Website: home-depot
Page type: review-order
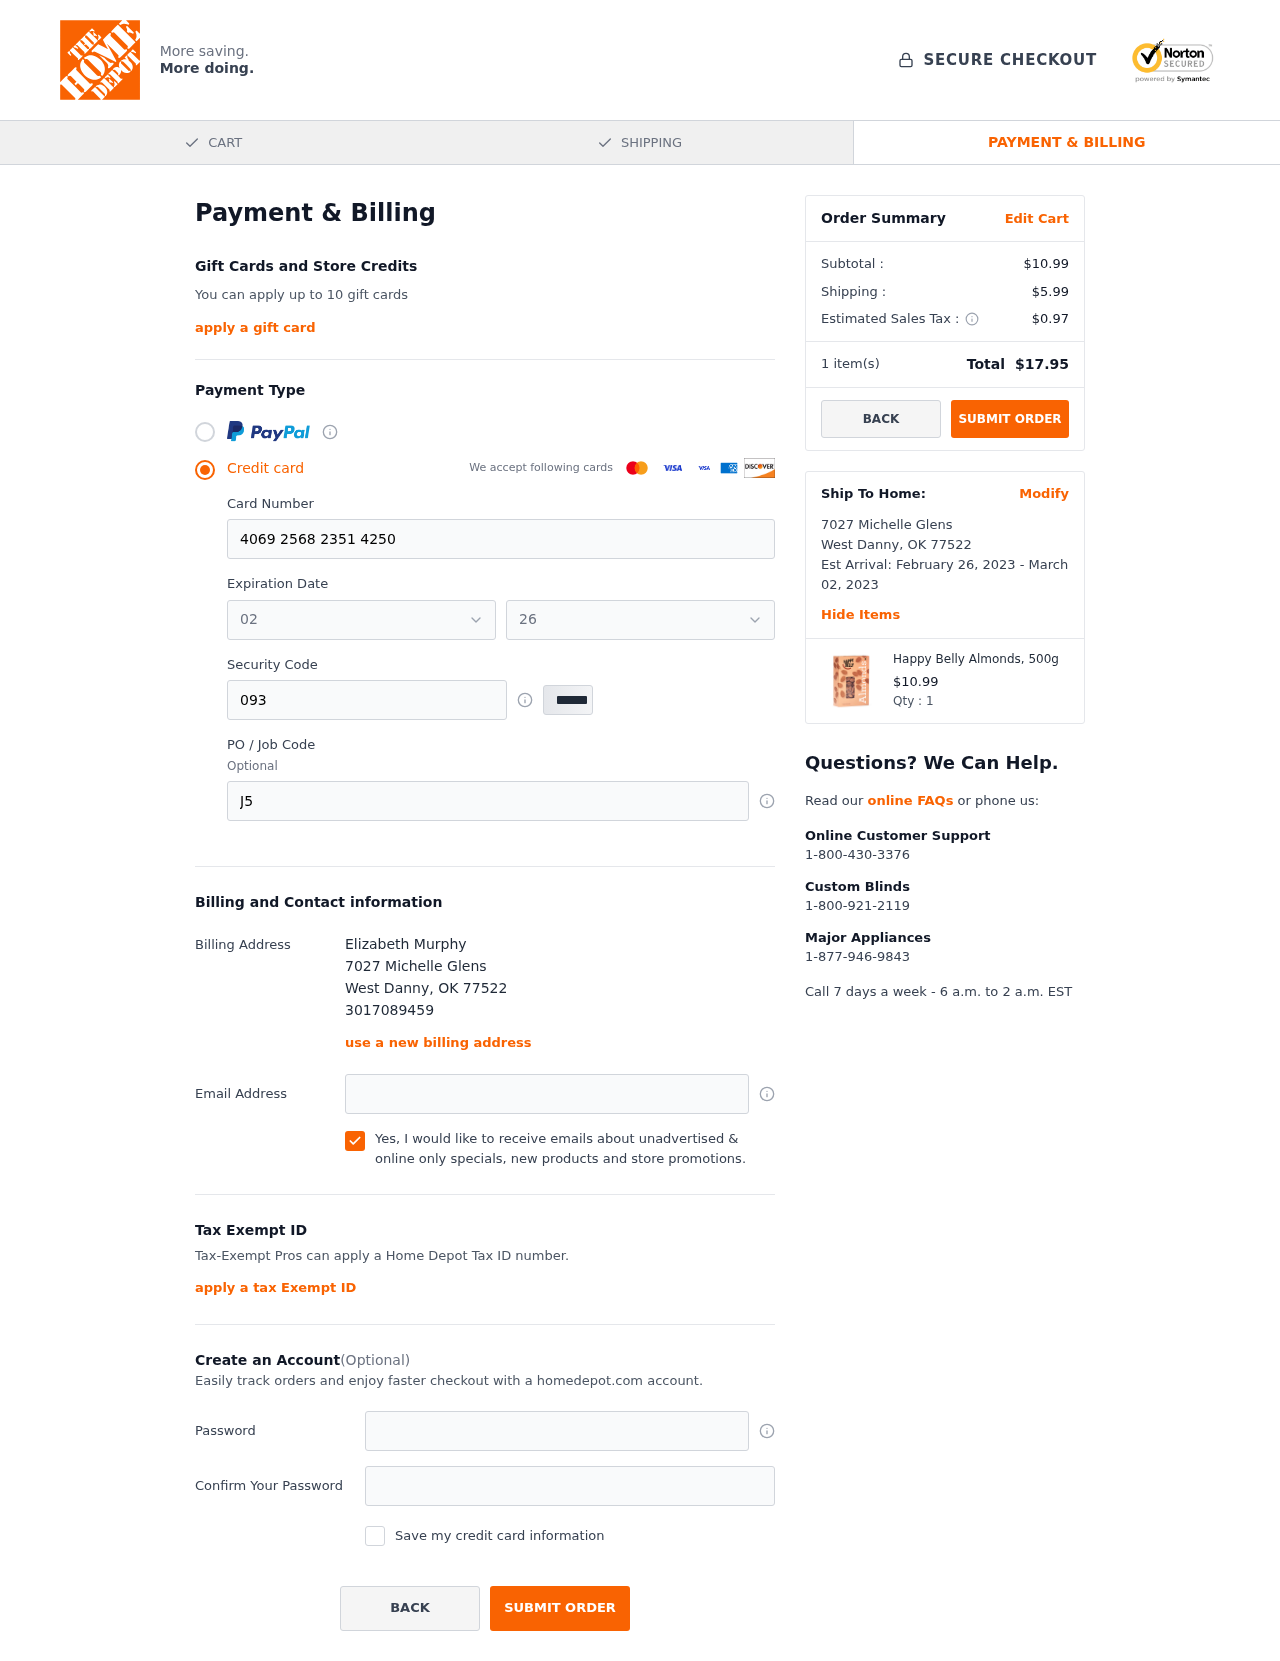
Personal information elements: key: PII_CARD_EXPIRY_MONTH
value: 02
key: PII_CARD_EXPIRY_YEAR
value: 26
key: PII_CITY
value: West Danny
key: PII_FULLNAME
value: Elizabeth Murphy
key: PII_PHONE
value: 3017089459
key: PII_POSTCODE
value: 77522
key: PII_STATE_ABBR
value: OK
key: PII_STREET
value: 7027 Michelle Glens
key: PII_CARD_NUMBER
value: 4069 2568 2351 4250
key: PII_CARD_CVV
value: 093
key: PII_JOB_CODE
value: J528014
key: PII_EMAIL
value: elizabeth.murphy@gmail.com
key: PII_POSTCODE_FULL
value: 77522
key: PII_POSTCODE_NUMERIC
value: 77522
Product elements: key: PRODUCT1_NAME
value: Happy Belly Almonds, 500g
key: PRODUCT1_PRICE
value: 10.99
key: PRODUCT1_QUANTITY
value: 1
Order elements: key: ORDER_SUBTOTAL
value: $10.99
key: ORDER_SHIPPING_COST
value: $5.99
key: ORDER_TAX
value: $0.97
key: ORDER_NUM_ITEMS
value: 1
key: ORDER_TOTAL
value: $17.95
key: ORDER_SHIPPING_DATE
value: February 26, 2023
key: ORDER_DELIVERY_DATE
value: March 02, 2023